Question: I am having problems with select with custom font icon, please look at this screenshot how it looks

Problem here is that i cant open options dropdow on click that arrow because its on select and if i add z-index: -1 arrow goes below select, but i need arrow on top of that select.
Here is my current code.
HTML
'''
<li class="dropdown">
<select name="font" id="font" placeholder="&#xe61d;">
<option value="Arial">Arial</option>
<option value="Times New Roman">Times New Roman</option>
<option value="Georgia">Georgia</option>
</select>
</li>
'''
CSS/Sass
'''
select {
@include border(0px);
padding: 7px 0;
position: relative;
top: -2px;
outline: none;
appearance: none;
-webkit-appearance: none;
}
&.dropdown {
&:after {
content: "\e61d";
font-family: 'icomoon';
color: black;
@include abs-pos(0, 0);
}
}
'''
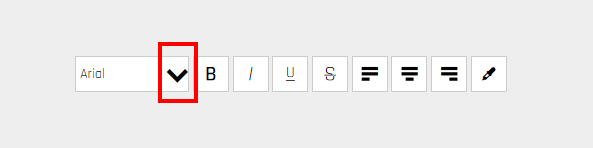
Answer: I assume you problems is the click event for the 'select' not firing when clicking the custom arrow.
Try adding this style to your arrow (I assume it is the ':after' element since I'm not familiar with SASS)
'''
pointer-events: none;
'''
This will allow you to click through the element underneath, in this case, the 'select'